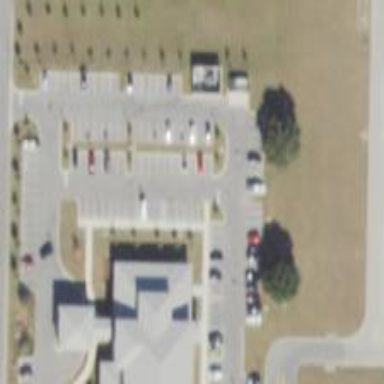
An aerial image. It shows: Parking space is available.